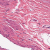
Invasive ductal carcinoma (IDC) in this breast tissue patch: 0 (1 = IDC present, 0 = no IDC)